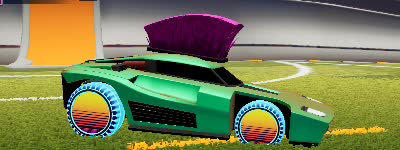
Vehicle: breakout